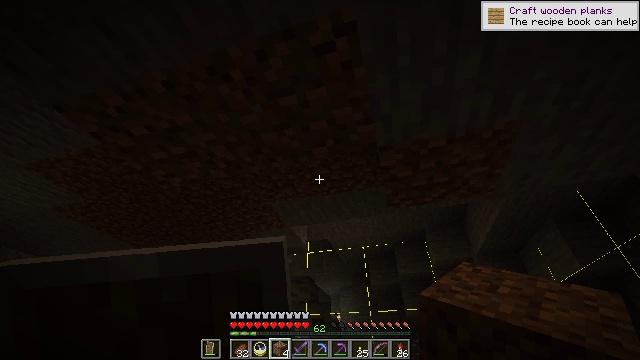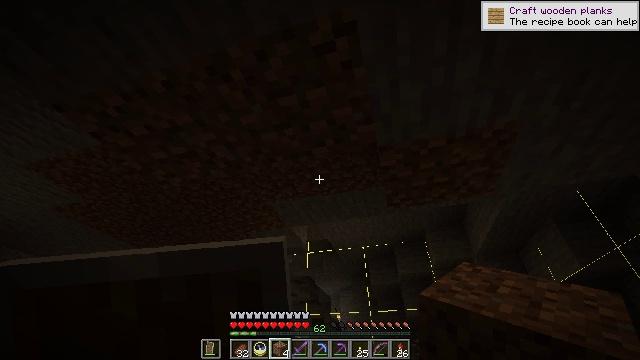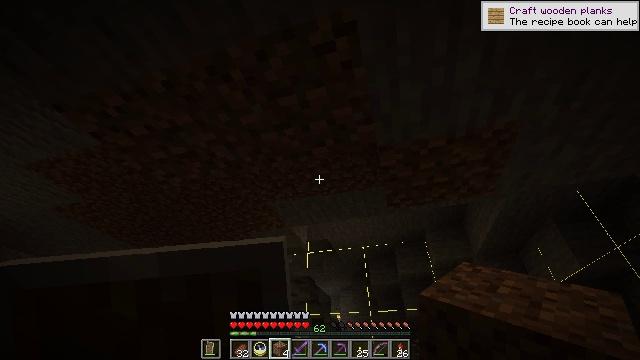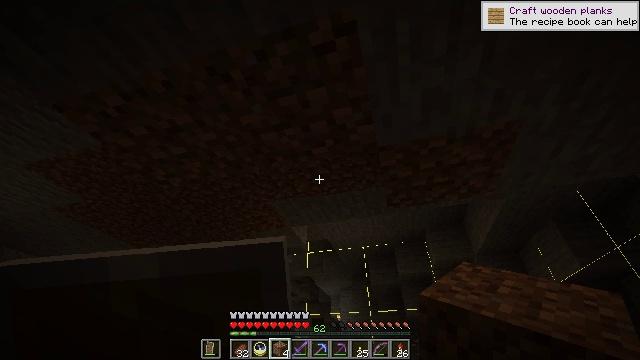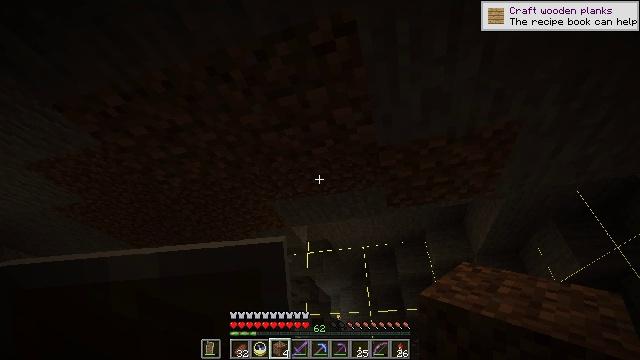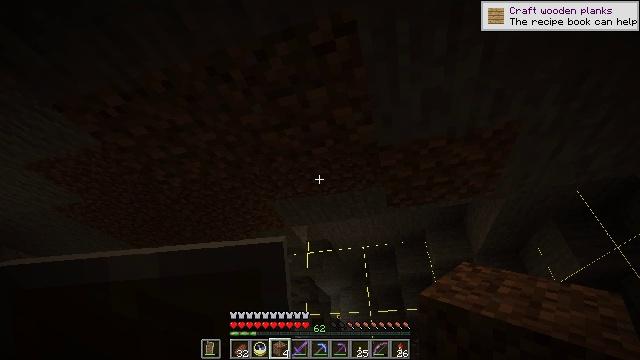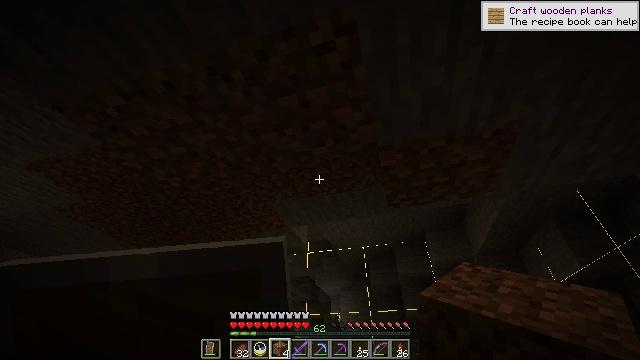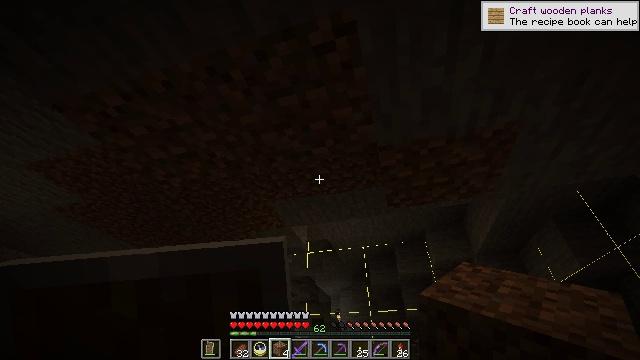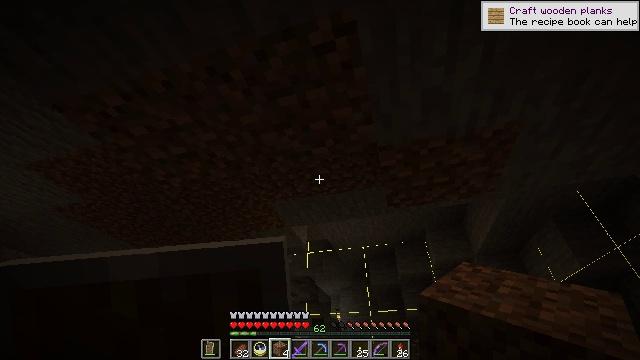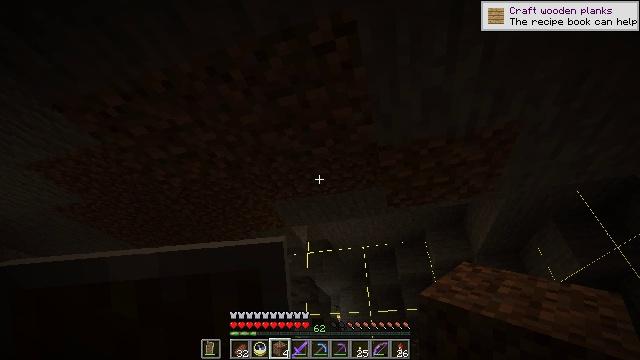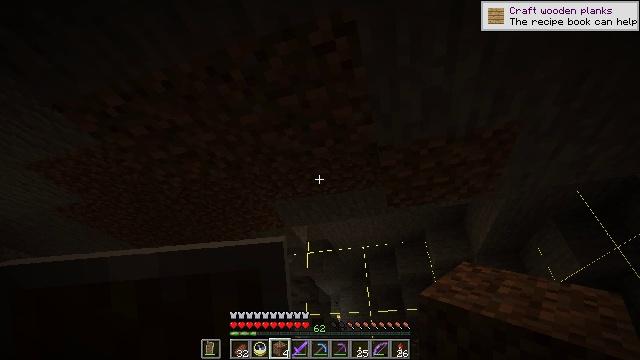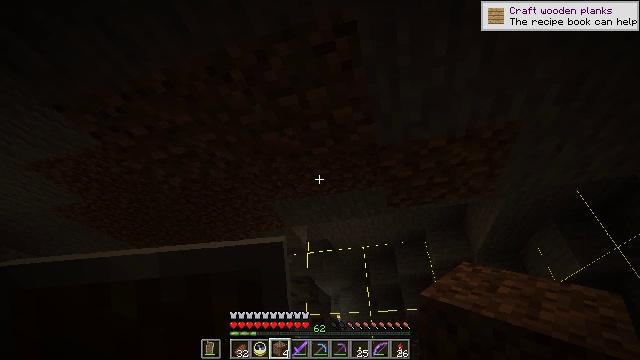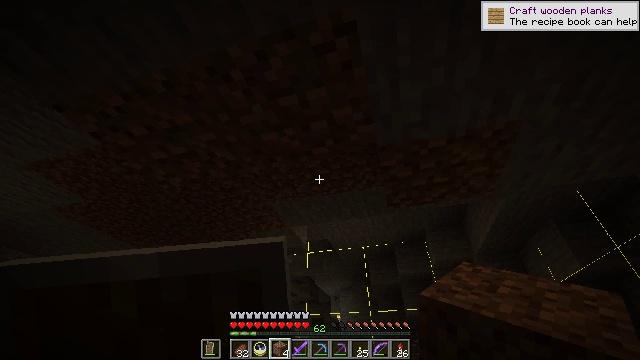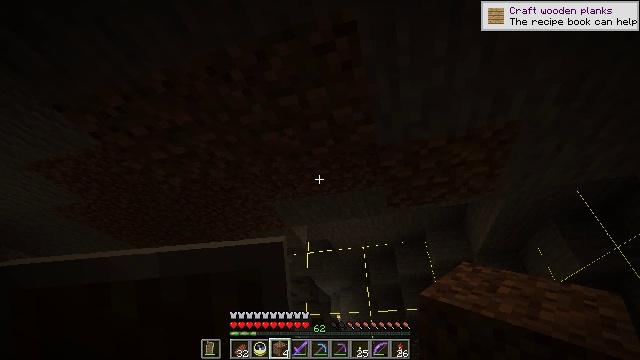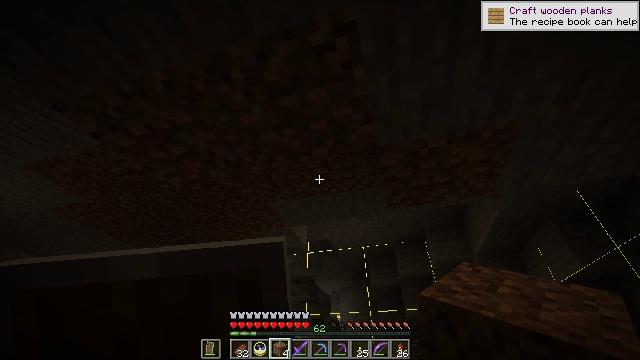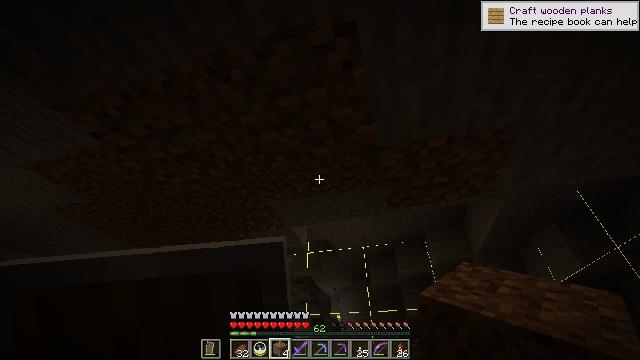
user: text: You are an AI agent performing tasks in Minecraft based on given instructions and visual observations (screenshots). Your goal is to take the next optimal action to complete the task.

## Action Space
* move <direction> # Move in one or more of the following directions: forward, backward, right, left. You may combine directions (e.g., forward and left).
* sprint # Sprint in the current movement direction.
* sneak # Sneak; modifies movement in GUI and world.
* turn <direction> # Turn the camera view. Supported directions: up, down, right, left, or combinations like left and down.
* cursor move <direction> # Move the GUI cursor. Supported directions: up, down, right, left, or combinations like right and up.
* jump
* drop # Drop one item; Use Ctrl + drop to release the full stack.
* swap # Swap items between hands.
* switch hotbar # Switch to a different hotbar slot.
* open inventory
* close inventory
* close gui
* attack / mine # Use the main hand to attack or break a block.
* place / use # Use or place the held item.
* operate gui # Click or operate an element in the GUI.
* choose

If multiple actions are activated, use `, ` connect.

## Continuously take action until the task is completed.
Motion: motion action
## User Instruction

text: Extract gold ore from the mine.
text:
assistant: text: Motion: no_op
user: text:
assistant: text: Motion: no_op
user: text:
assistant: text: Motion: no_op
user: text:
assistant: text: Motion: no_op
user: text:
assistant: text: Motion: no_op
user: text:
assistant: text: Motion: no_op
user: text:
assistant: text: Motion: no_op
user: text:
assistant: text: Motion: no_op
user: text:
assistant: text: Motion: no_op
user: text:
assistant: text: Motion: no_op
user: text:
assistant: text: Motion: no_op
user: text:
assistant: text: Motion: no_op
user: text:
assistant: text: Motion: no_op
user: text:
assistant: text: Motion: no_op
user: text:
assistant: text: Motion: no_op
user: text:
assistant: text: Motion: no_op
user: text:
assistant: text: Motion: no_op
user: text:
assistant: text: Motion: no_op
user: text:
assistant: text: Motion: no_op
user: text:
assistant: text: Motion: no_op
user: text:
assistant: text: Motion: no_op
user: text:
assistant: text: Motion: no_op
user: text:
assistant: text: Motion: no_op
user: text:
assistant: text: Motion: no_op
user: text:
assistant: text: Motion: no_op
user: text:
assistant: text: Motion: no_op
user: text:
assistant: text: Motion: no_op
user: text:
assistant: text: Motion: no_op
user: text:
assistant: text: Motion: no_op
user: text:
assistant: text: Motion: no_op